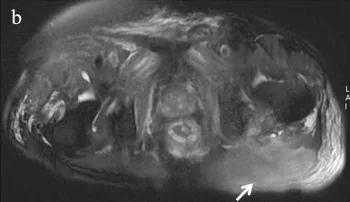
Muscle oedema on fluid-sensitive MRI sequences. Fat-suppressed T2-weighted. MR images show diffuse increased signal intensity of the left gluteus maximum muscle (white arrows).
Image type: radiology (mri)